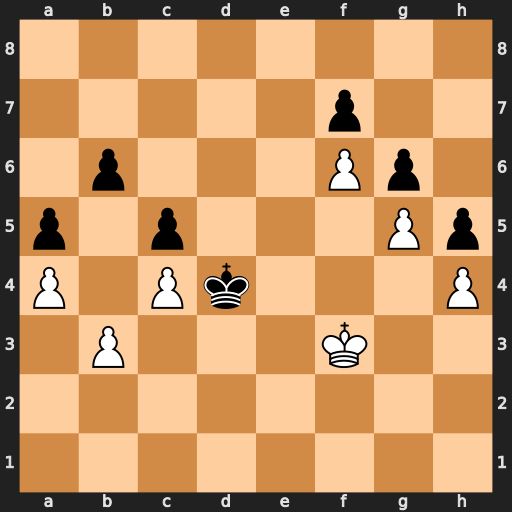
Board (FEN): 8/5p2/1p3Pp1/p1p3Pp/P1Pk3P/1P3K2/8/8
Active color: w
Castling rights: -
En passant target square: -
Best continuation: Kf4 Kc3 Ke5 Kxb3 Kd6 Kxc4 Ke7